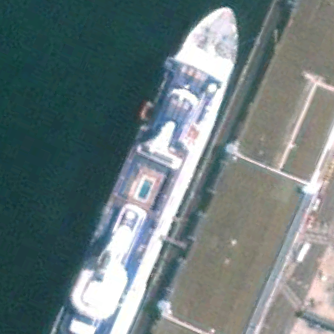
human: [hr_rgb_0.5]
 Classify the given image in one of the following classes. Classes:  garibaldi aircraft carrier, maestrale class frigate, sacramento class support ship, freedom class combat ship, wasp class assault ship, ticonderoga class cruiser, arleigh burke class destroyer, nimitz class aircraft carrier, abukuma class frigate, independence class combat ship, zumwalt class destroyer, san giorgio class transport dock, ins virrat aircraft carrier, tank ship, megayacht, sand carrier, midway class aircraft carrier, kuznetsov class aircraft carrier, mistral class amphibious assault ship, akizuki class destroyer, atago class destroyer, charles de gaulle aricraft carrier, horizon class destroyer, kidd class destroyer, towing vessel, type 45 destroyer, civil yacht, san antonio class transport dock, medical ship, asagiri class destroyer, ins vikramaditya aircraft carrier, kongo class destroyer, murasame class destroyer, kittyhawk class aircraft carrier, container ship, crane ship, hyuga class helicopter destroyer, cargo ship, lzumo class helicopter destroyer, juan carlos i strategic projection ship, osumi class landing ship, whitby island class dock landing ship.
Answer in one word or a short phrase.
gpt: Megayacht